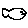
Label: fish